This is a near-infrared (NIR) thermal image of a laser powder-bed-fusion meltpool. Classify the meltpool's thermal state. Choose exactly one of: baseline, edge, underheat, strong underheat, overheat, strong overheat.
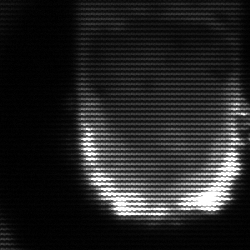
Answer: baseline